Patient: sex F, age 37
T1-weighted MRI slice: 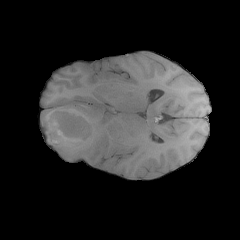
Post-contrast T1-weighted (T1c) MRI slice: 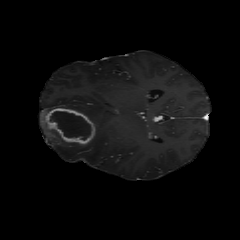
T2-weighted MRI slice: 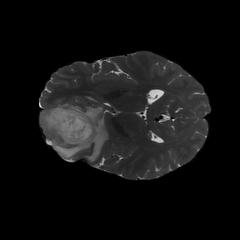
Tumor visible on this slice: yes
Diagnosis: Glioblastoma, IDH-wildtype
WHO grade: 4